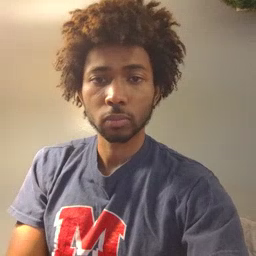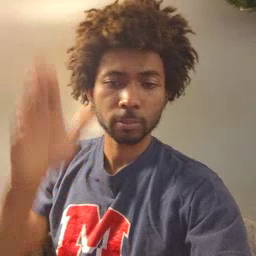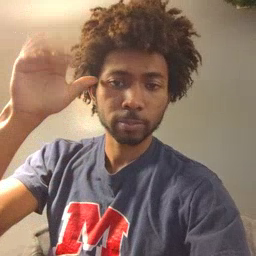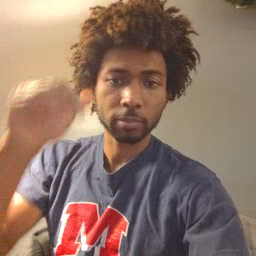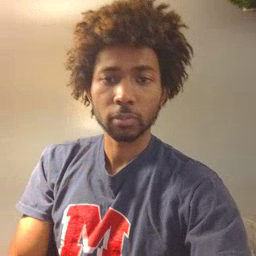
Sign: donkey